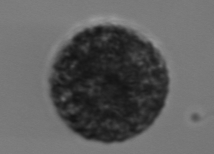
Label: Vicicitus_globosus